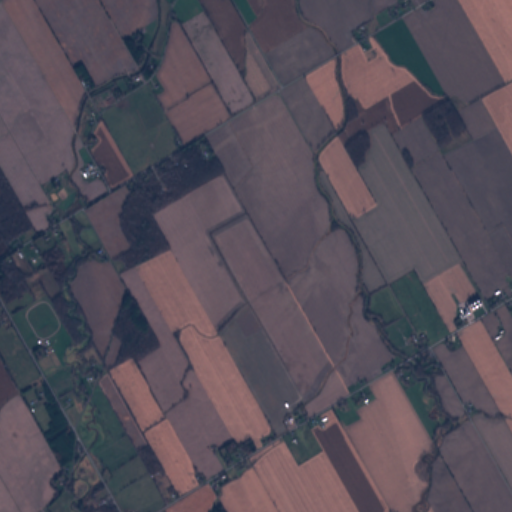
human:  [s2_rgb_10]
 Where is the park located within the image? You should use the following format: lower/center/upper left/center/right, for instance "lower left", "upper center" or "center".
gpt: The park is located in the lower left of the image.
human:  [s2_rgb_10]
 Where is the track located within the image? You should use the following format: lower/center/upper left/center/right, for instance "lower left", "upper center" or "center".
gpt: The track is located in the center left of the image.
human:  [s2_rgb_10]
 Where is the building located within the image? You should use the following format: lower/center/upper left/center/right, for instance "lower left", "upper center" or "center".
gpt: There is no building in the image.